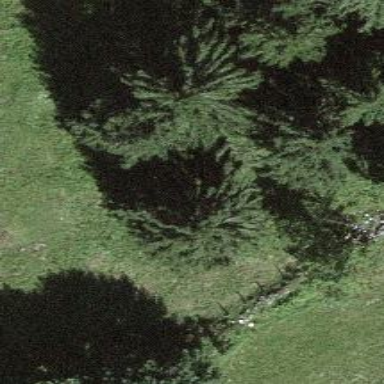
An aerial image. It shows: Single tag "natural: tree."